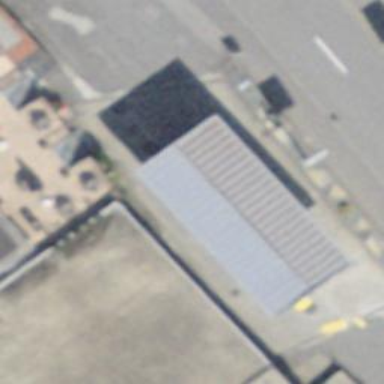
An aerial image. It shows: Fuel station.